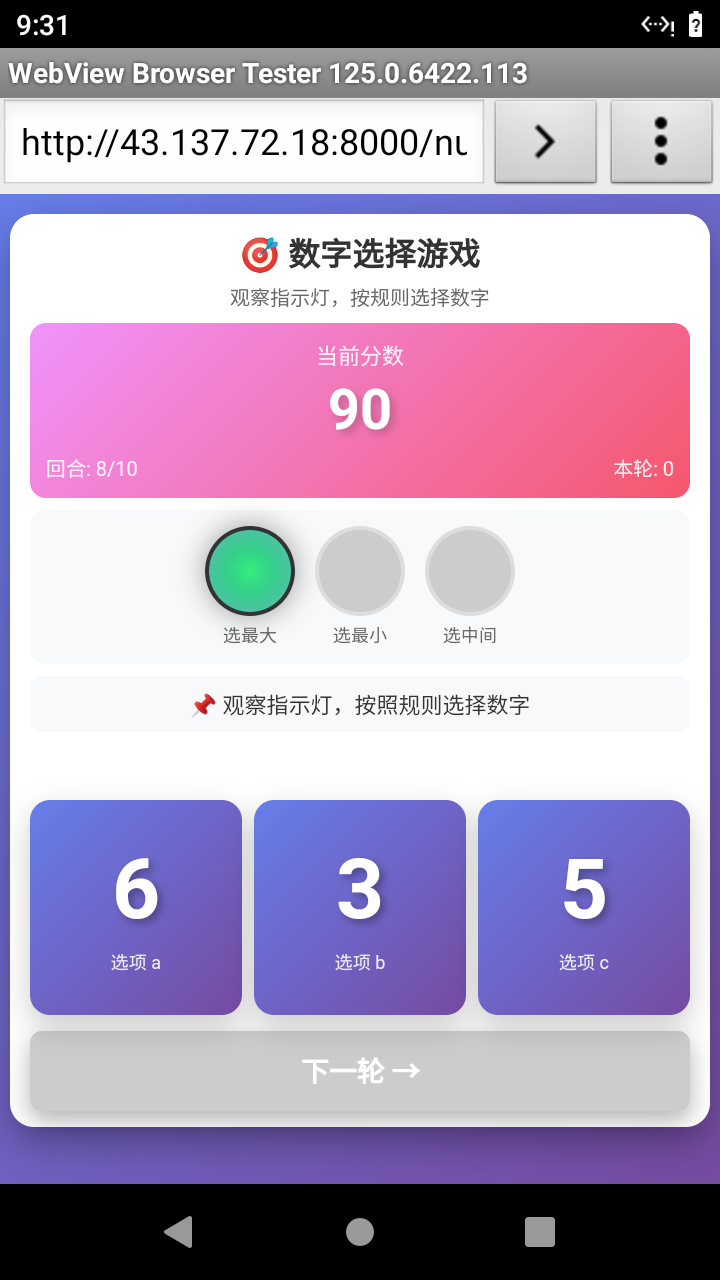

Select the correct number based on the traffic light color.
Answer: 0